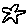
Label: star